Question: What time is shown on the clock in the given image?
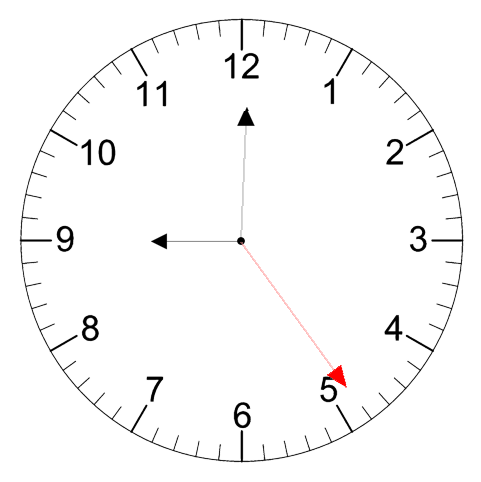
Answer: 09:00:24